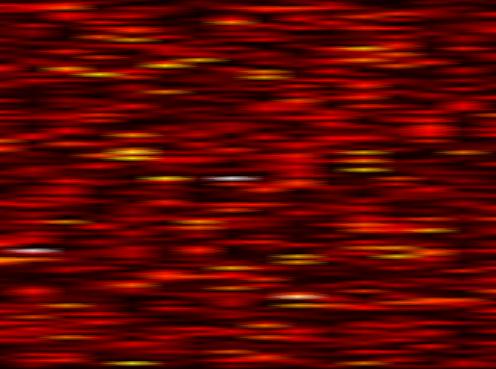
Label: FBMC